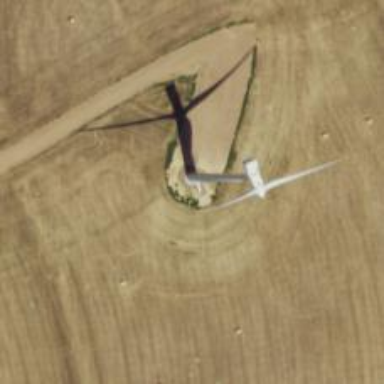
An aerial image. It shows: Wind generator powered by horizontal-axis wind turbine.